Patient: sex F, age 63
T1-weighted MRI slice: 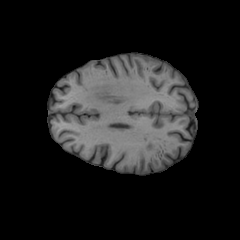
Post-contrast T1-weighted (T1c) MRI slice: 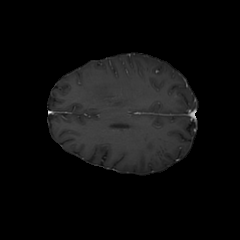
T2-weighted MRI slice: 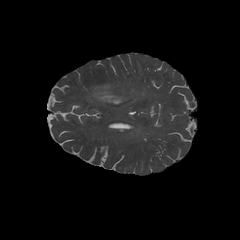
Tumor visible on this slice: yes
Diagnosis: Glioblastoma, IDH-wildtype
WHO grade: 4